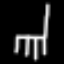
Label: chair